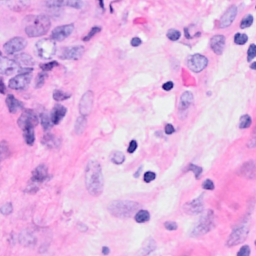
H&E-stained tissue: Breast